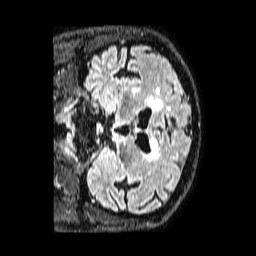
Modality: FLAIR
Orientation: coronal
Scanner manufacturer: philips
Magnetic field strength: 1.5 T
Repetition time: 4.8 s
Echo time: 0.3 s